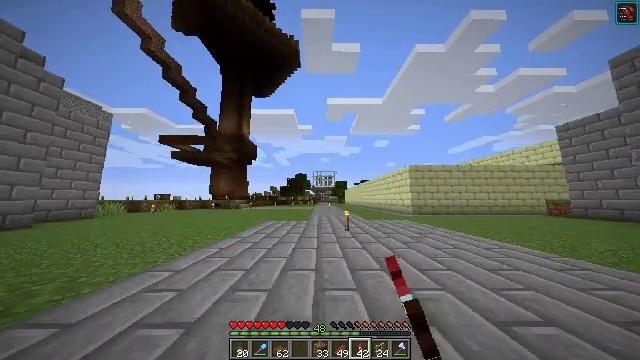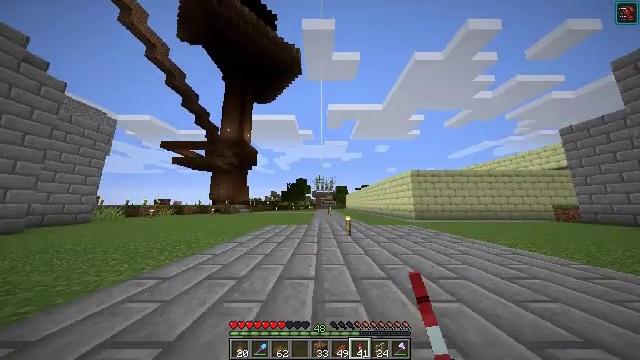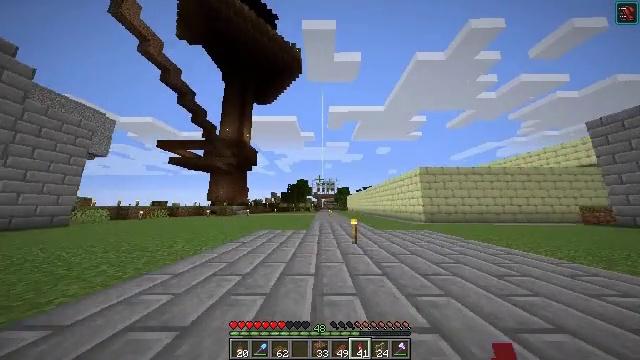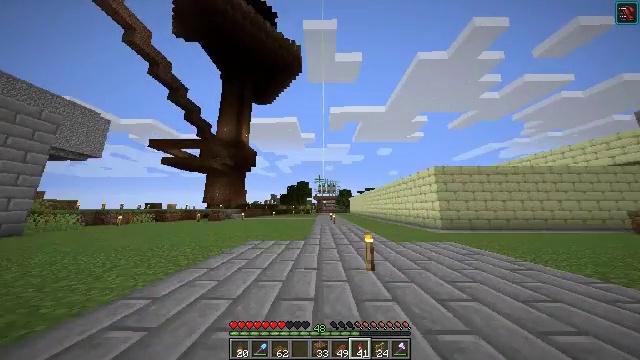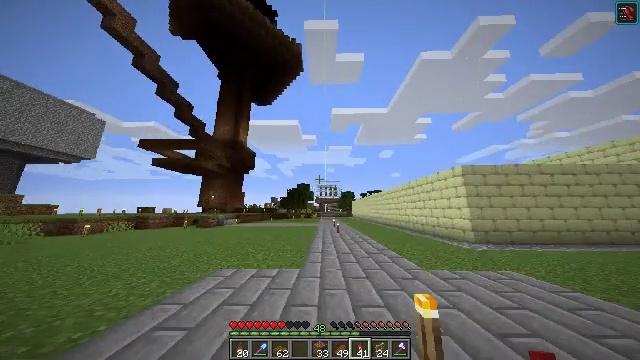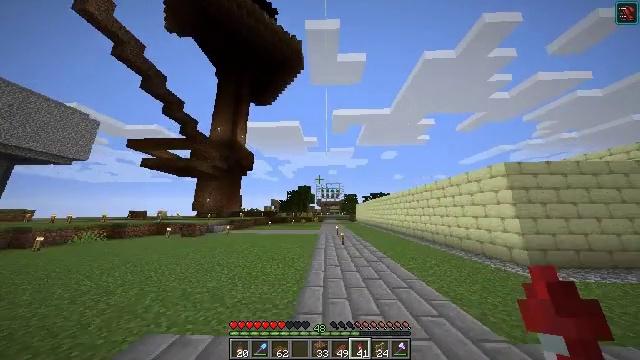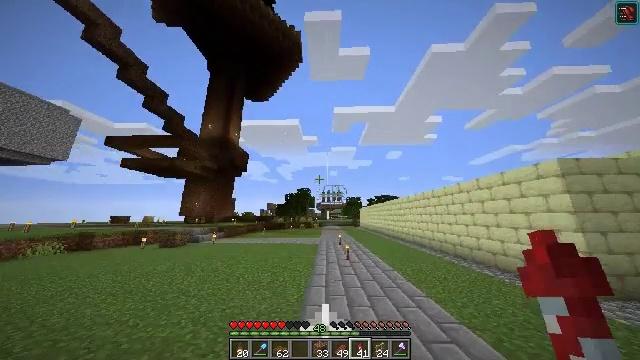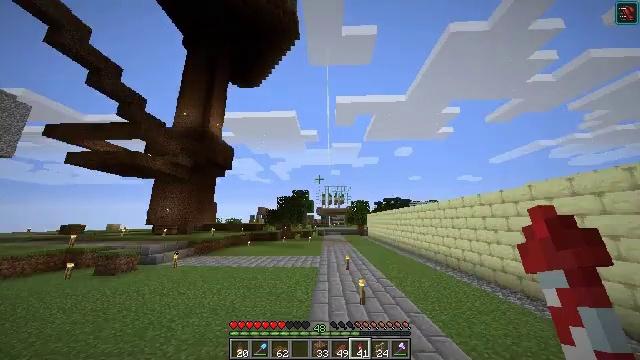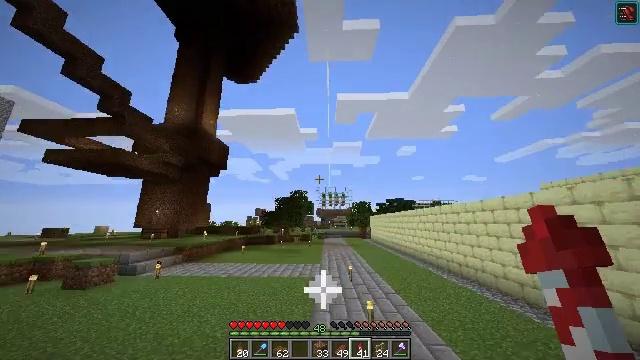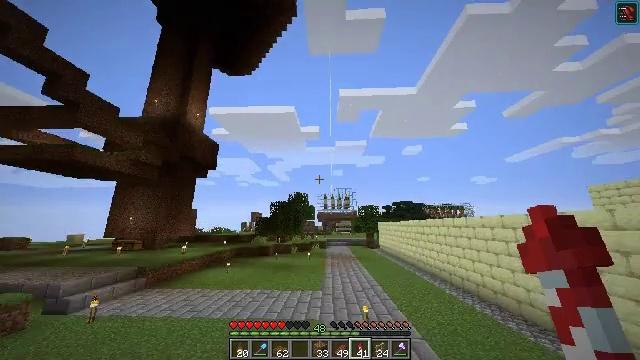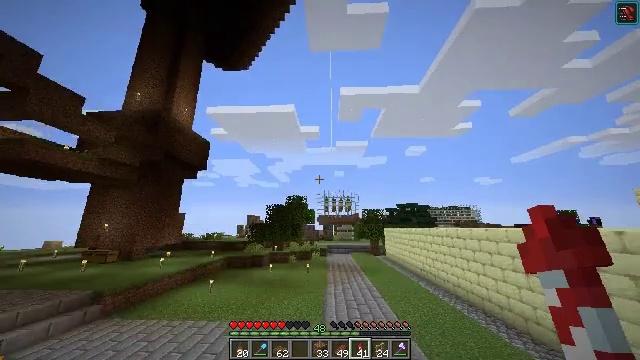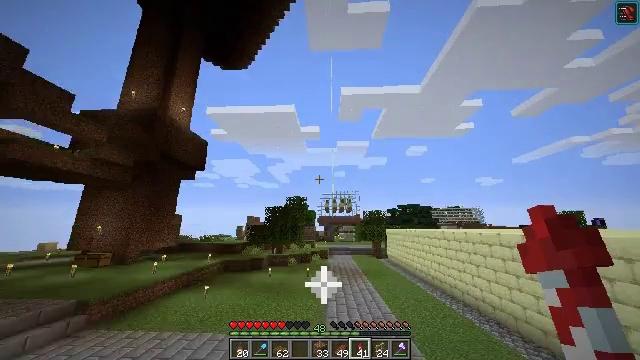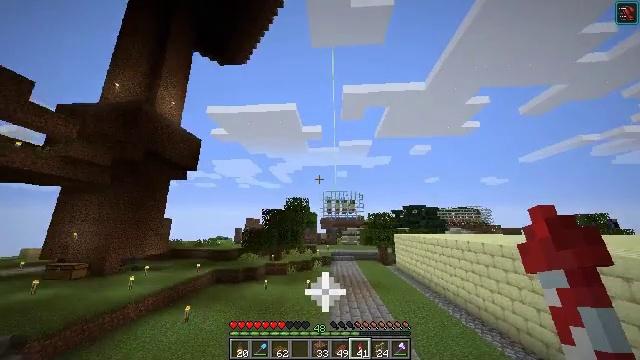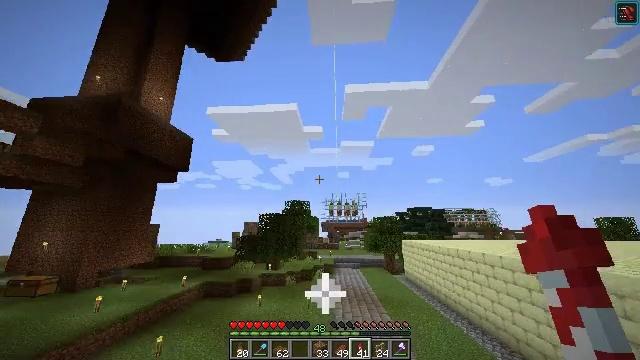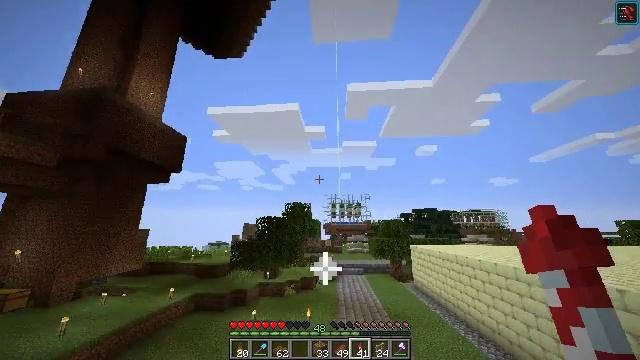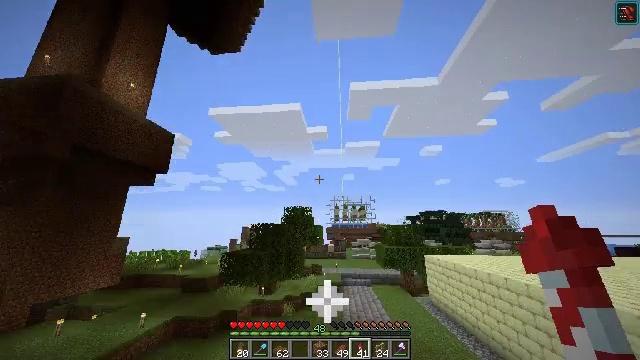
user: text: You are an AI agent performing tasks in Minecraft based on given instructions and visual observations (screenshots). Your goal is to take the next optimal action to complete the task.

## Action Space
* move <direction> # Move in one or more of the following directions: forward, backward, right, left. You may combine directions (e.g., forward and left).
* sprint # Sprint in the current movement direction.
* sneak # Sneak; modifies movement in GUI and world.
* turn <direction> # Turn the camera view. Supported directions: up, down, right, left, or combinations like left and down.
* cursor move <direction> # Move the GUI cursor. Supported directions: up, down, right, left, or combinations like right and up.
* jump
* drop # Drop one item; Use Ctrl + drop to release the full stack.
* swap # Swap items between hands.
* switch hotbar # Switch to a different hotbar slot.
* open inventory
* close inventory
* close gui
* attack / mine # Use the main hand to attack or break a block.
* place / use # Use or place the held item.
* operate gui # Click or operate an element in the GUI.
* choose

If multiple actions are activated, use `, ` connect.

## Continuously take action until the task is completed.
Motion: motion action
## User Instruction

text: Reclaim the spruce slab for later use.
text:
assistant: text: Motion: move forward, turn up
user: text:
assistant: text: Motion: move forward
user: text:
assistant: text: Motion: move forward
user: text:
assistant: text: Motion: move forward
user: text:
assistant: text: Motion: no_op
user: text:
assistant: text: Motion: no_op
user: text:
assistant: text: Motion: no_op
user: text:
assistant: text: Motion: no_op
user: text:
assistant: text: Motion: no_op
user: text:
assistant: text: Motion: no_op
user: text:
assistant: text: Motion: no_op
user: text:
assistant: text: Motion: no_op
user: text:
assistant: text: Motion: no_op
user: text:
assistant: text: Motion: no_op
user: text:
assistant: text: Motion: no_op
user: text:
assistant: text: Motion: no_op
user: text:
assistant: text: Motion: no_op
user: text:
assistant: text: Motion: no_op
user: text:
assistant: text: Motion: no_op
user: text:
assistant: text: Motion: no_op
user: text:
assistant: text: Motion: no_op
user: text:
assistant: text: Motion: no_op
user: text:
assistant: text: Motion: no_op
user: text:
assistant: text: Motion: no_op
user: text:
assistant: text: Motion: no_op
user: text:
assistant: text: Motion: no_op
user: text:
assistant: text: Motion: no_op
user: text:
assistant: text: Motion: no_op
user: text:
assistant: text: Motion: no_op
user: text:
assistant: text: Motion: no_op